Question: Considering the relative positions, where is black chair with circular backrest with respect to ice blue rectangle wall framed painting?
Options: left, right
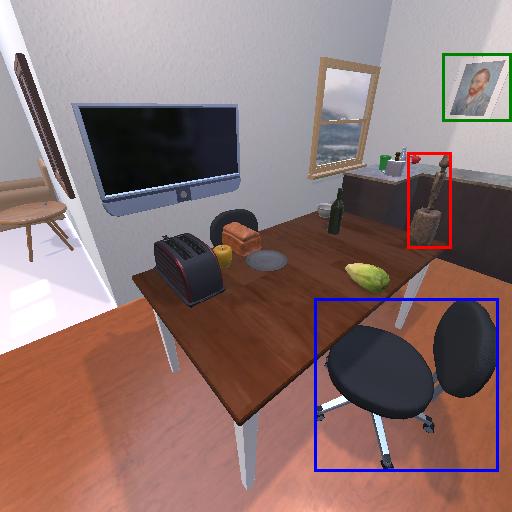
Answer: left